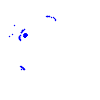
Particle: kaon